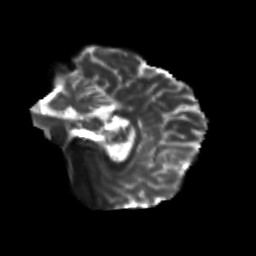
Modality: T2w
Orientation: sagittal
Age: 23
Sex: female
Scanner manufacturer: siemens
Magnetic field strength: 3 T
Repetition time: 3.5 s
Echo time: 0.113 s